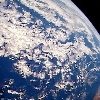
Label: cloud